Question: I'm having trouble grasping reflection in C#, so I'm going to put my specific situation down and see what you guys can come up with. I've read TONS of C# reflection questions on here, but I still just simply don't get it.
So here's my situation; I'm trying to access an array which is a non-public member of a class I have access to.

Basically it's a which has an array variable called "list", but it has this parent type of and the reflection of it is just confusing the hell out of me.
I have to do a lot of these so a good guide or example would really help. Please let me know if you would like more information.
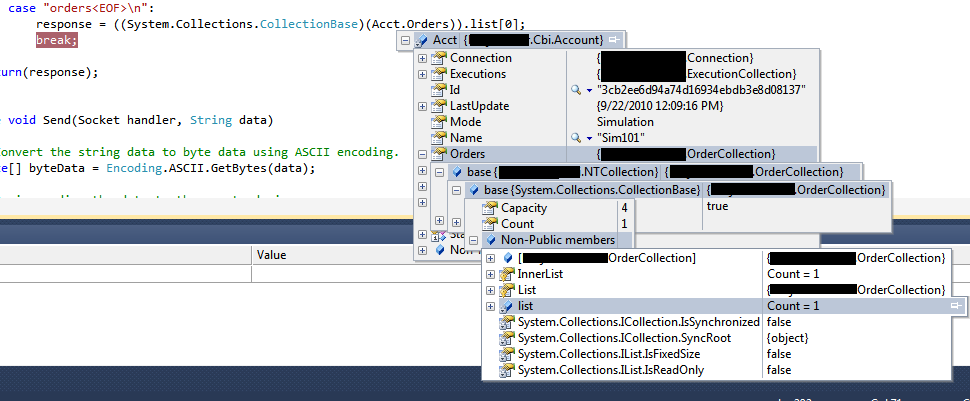
Answer: What are you trying to use reflection at all? <URL> supports indexing, but only through the explicit interface implementation of 'IList', so you ought to be able to write:
'''
IList list = Acct.Orders;
response = list[0];
'''
You may need to cast the result to a more appropriate type, but I don't see any need for reflection here.
EDIT: Original answer didn't take account of explicit interface implementation.